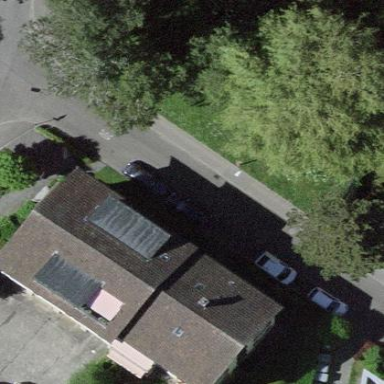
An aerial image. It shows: Community centre building.